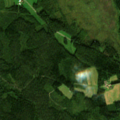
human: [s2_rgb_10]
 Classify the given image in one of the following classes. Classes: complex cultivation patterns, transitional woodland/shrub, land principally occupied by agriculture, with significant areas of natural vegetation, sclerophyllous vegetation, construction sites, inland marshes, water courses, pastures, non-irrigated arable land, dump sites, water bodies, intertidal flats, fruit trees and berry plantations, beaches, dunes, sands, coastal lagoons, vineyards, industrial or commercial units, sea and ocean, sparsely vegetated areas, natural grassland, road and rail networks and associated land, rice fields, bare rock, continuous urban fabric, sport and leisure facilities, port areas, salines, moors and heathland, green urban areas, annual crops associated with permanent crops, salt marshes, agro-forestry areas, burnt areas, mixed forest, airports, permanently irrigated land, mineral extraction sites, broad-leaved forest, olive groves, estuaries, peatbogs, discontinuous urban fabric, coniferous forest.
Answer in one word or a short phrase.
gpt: coniferous forest, mixed forest, transitional woodland/shrub, peatbogs